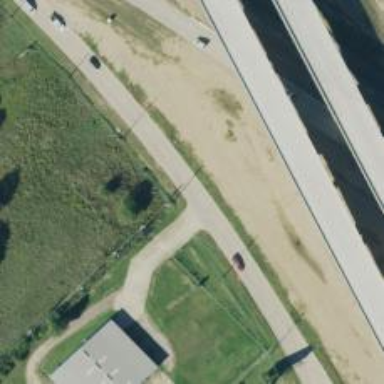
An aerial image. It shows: Primary highway with frontage road.